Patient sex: F
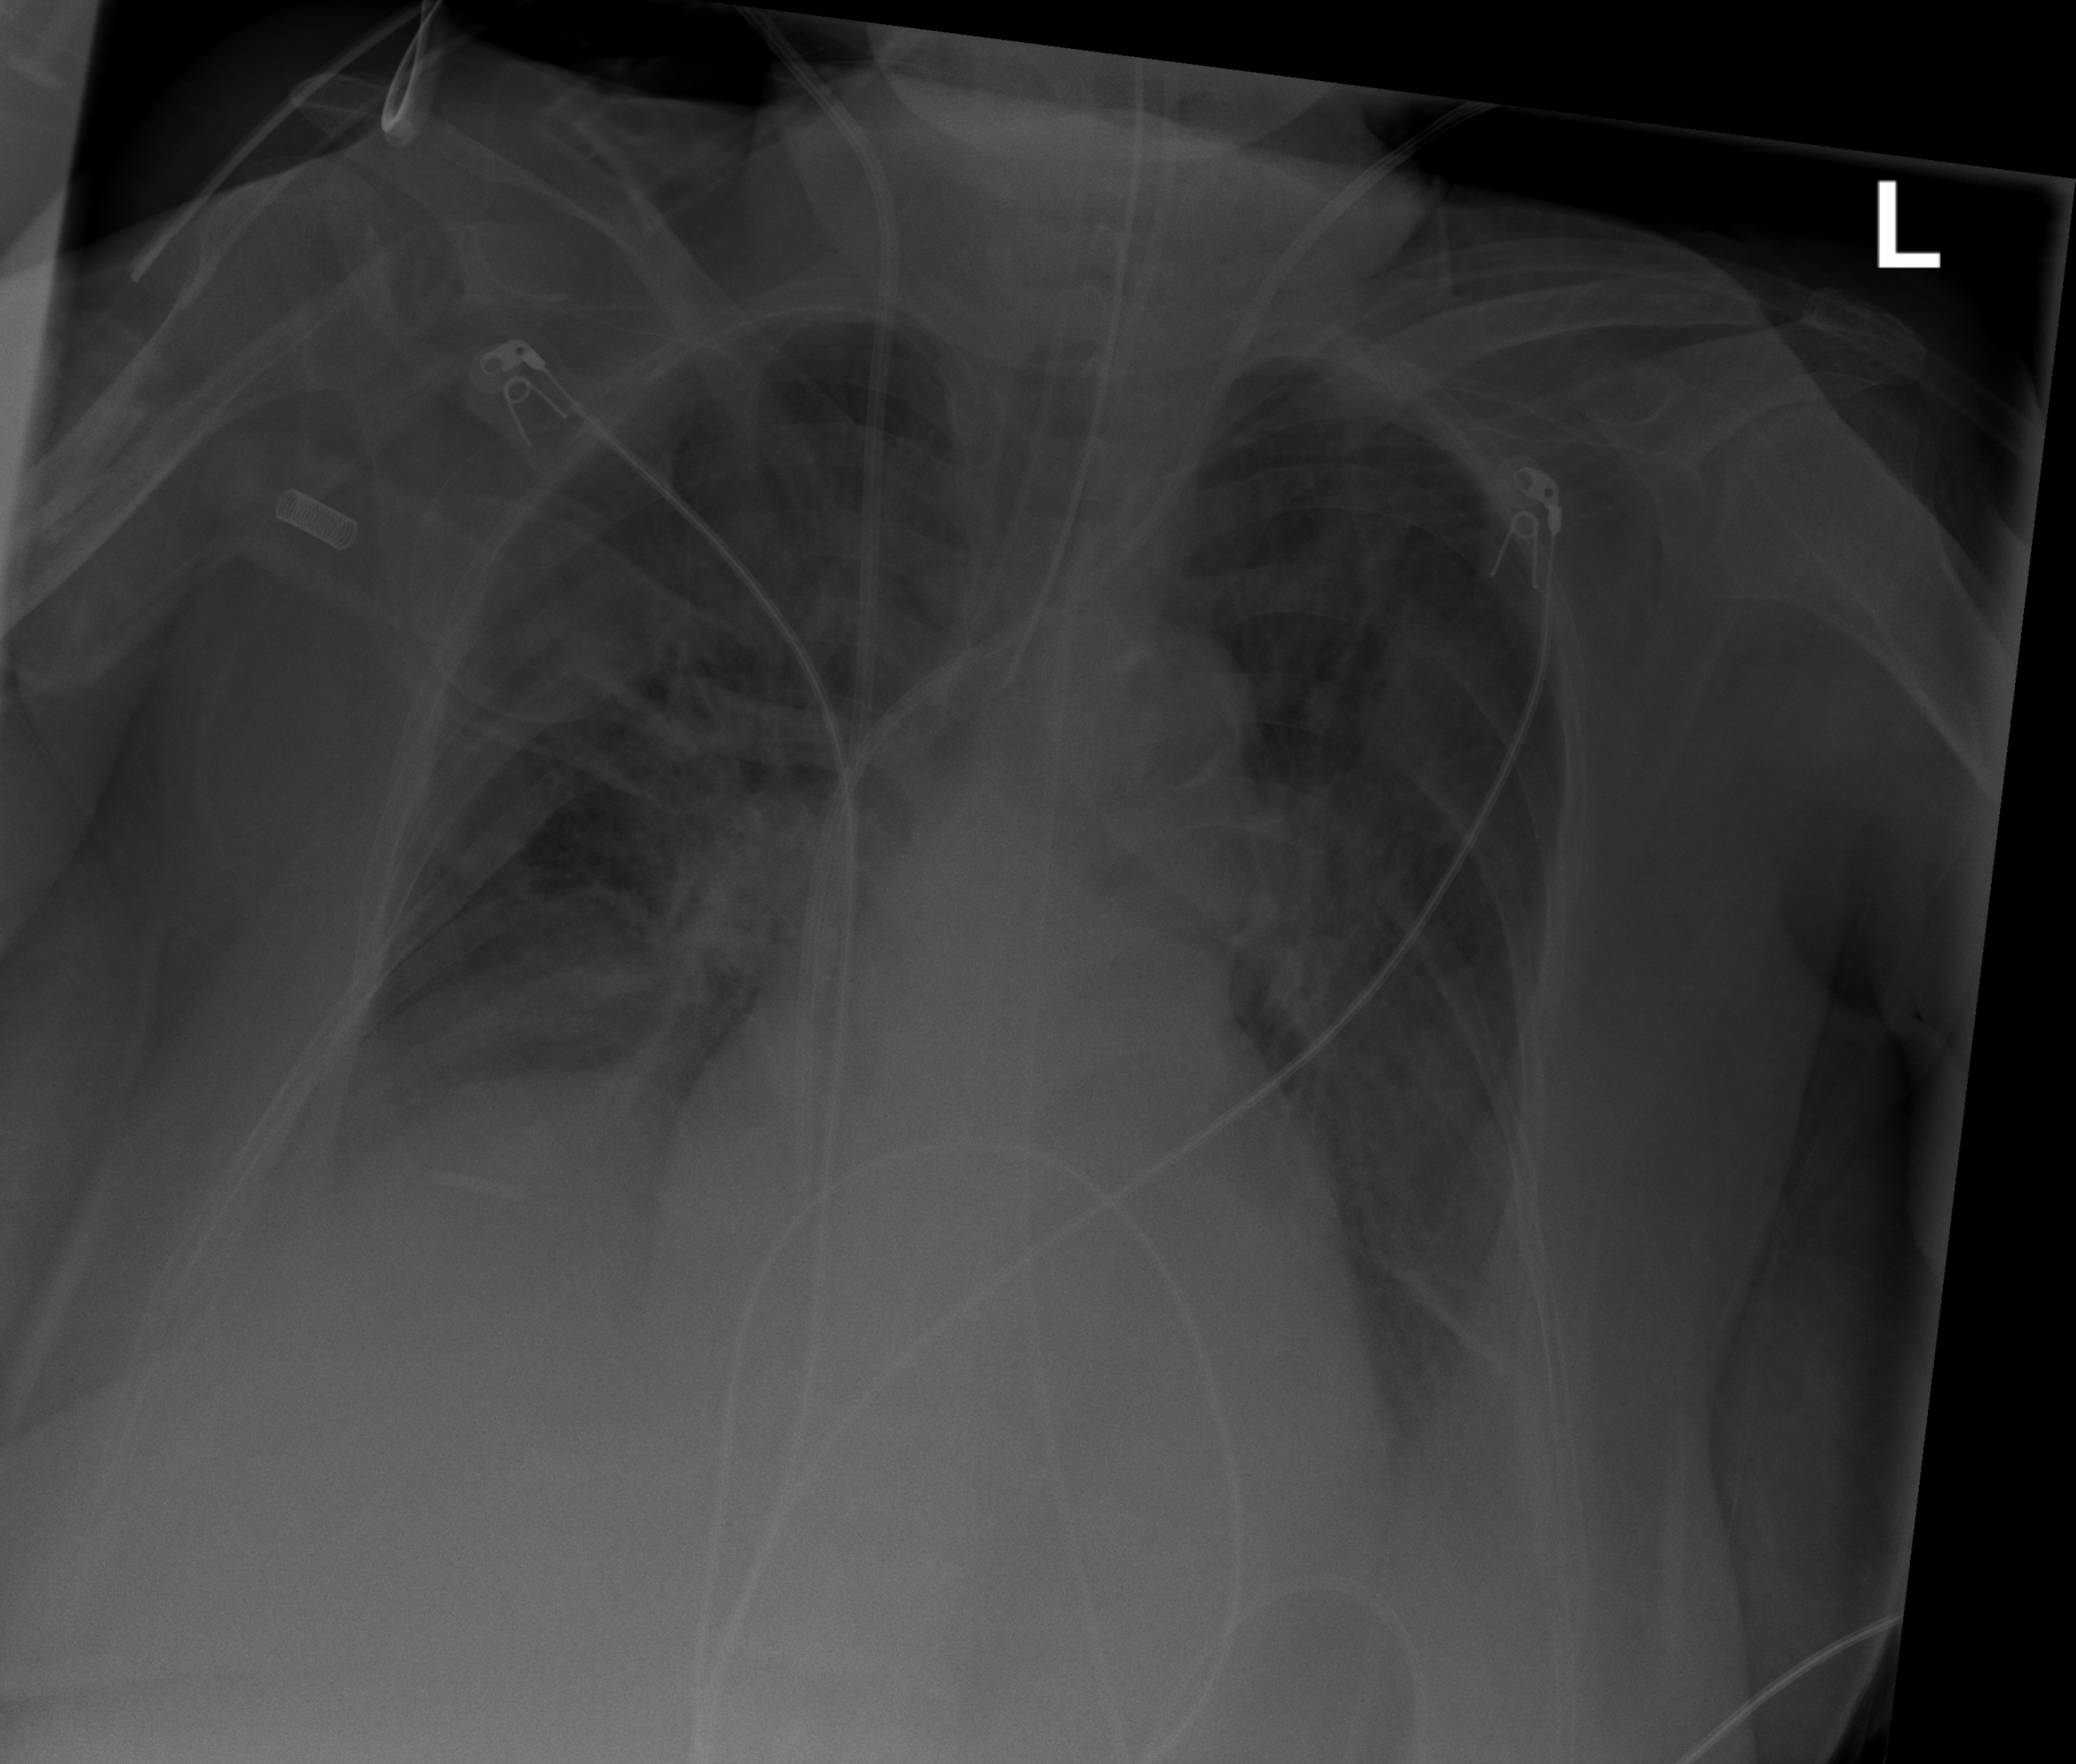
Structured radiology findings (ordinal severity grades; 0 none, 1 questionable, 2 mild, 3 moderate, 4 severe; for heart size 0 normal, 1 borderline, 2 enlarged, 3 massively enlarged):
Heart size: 2
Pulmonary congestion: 2
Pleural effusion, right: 2
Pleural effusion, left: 2
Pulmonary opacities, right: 2
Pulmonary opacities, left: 2
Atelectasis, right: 2
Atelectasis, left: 2